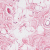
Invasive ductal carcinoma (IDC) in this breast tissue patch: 0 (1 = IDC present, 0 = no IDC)